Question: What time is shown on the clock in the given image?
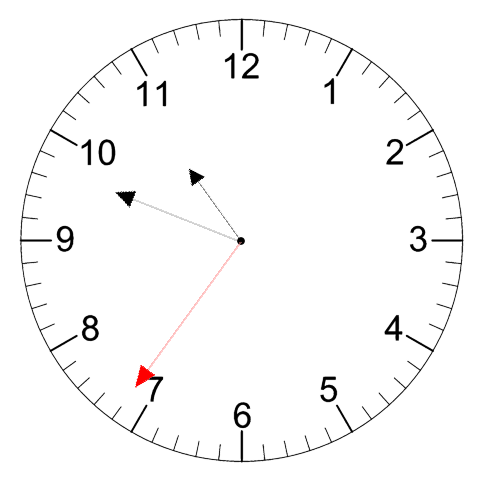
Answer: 10:48:36